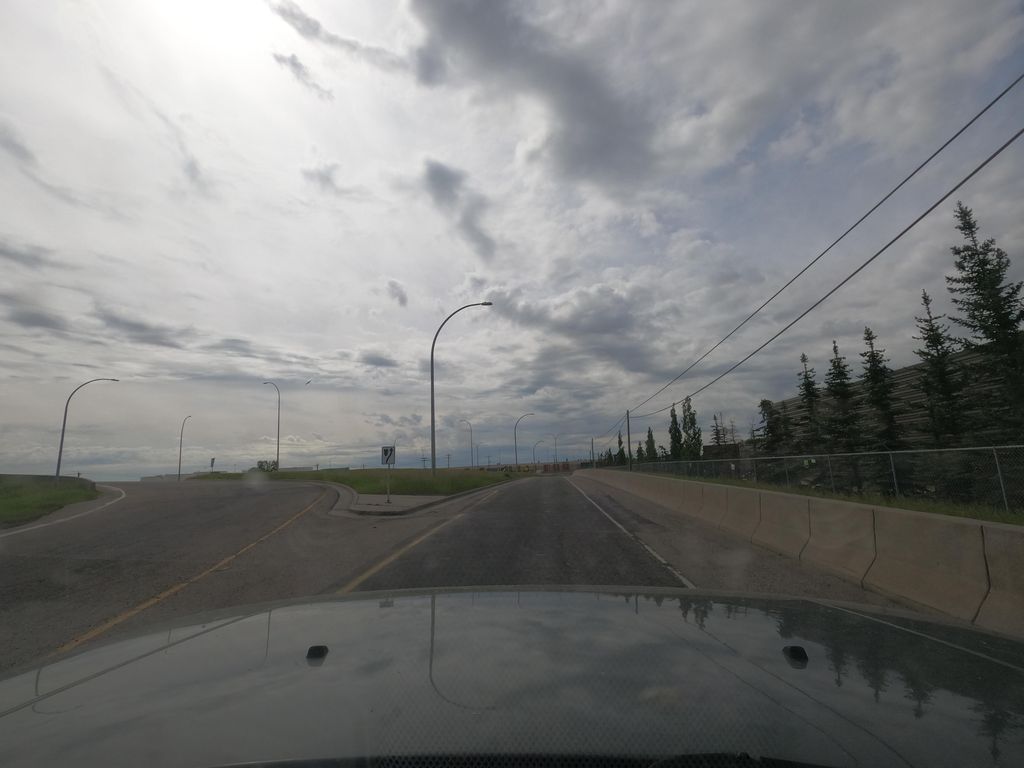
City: calgary